Question: I can see changes in the url but the content in that page is not visible in ng-view please help. The following are the code files.
'''
<script>
var app = angular
.module("myapp", ["ngRoute"])
.config(function ($routeProvider) {
$routeProvider
.when("/Home", {
templateUrl: "Home.html",
})
.when("/ThankYou", {
templateUrl: "ThankYou.html",
})
})
</script>
'''
This is the main UI.
'''
<!DOCTYPE html>
<html xmlns="http://www.w3.org/1999/xhtml" >
<head>
<script src="angular.min.js"></script>
<script src="angular-route.js"></script>
<title></title>
</head ng-app="myapp">
<body>
<div>
<a href="#/Home">Home</a>
<a href="#/ThankYou">ThankYou</a>
</div>
<div ng-view></div>
</body>
</html>
'''
'''
<!DOCTYPE html>
<html xmlns="http://www.w3.org/1999/xhtml">
<head>
<title></title>
</head>
<body>
<div>
Home
</div>
</body>
</html>
'''

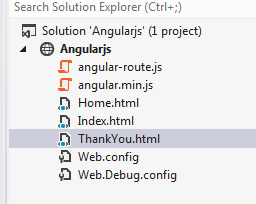
Answer: '''
var app = angular.module("Demo", ['ngRoute']);
app.config(function($routeProvider) {
$routeProvider
.when('/Home', {
templateUrl: 'Home.html',
controller: 'FirstController'
})
.when('/ThankYou', {
templateUrl: 'ThankYou.html',
controller: 'SecondController'
})
});
app.controller('FirstController', function($scope) {
});
app.controller('SecondController', function($scope) {
});
'''
<URL>